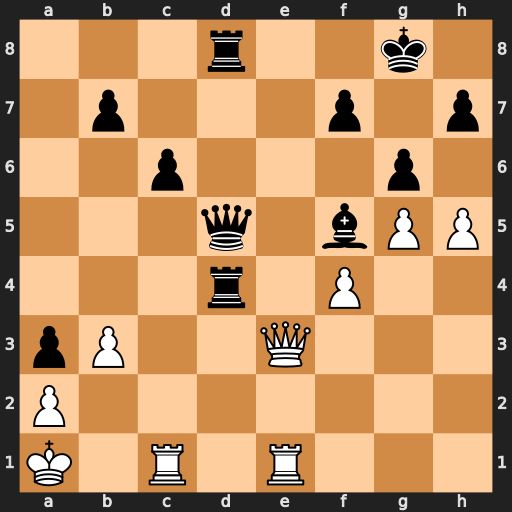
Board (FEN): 3r2k1/1p3p1p/2p3p1/3q1bPP/3r1P2/pP2Q3/P7/K1R1R3
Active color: w
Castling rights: -
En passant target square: -
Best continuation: Qe8+ Rxe8 Rxe8+ Kg7 h6#